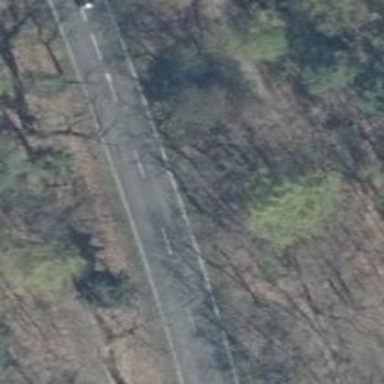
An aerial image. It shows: Secondary road with asphalt surface.